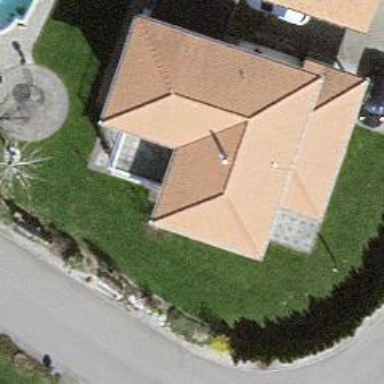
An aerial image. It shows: View of roof edge.